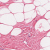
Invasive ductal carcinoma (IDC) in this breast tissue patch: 0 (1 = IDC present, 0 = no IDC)